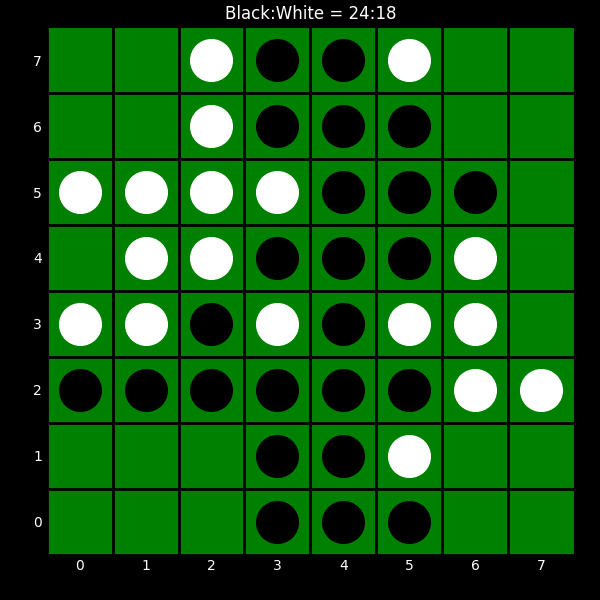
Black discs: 24
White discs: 18